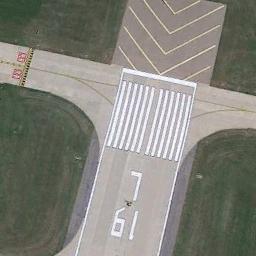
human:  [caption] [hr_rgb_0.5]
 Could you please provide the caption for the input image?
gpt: The runway has a threshold marking and the designation marking is 19L .

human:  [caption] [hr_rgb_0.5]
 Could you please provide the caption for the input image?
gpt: The grass is around the runway .

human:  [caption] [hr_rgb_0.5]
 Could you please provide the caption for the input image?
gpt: Next to the cross-shaped runway is a green lawn with white '19L' and short and yellow arrow signs on the runway .

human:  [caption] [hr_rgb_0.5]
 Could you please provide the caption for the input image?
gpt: The runway is on the grass .

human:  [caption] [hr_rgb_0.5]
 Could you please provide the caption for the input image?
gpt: There are green meadows beside the runway with white marks .